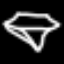
Label: diamond